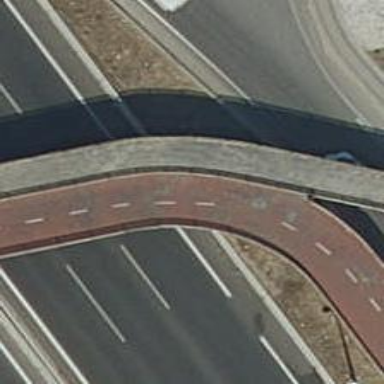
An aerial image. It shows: Bridge for cycleway.